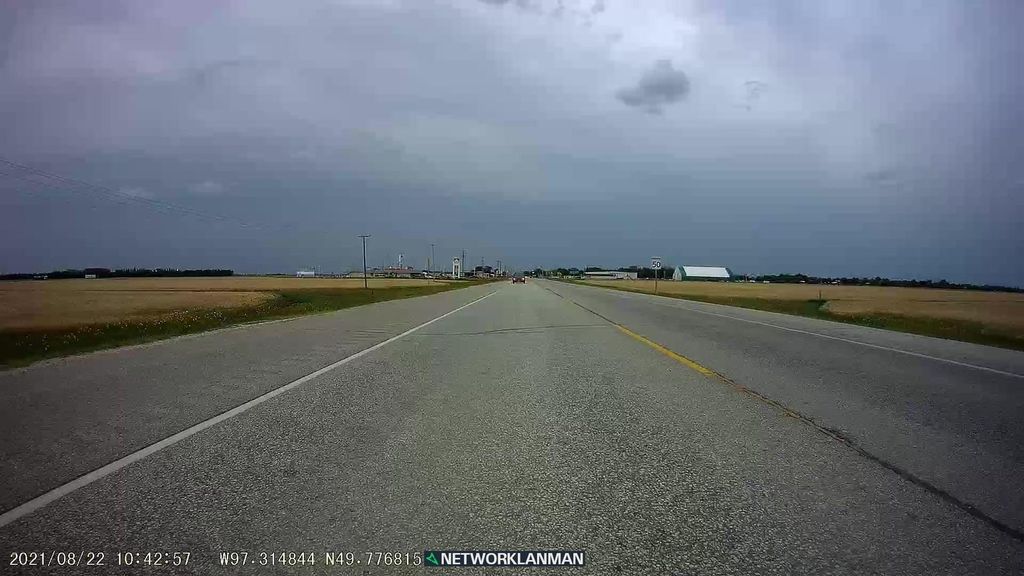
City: winnipeg